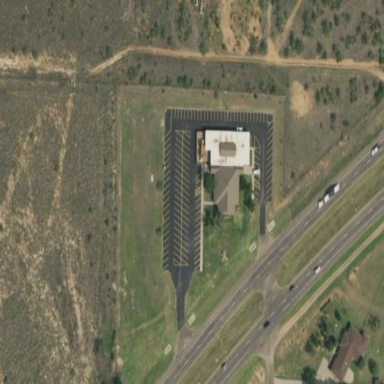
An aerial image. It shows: Parking area.